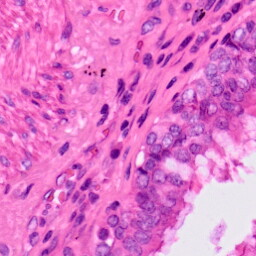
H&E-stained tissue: Lung